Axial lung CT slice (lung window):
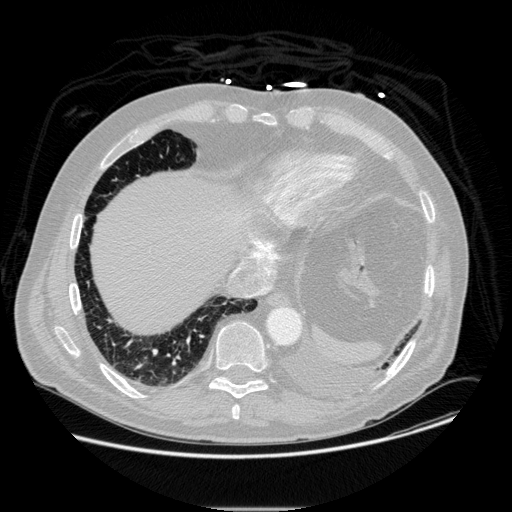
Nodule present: no